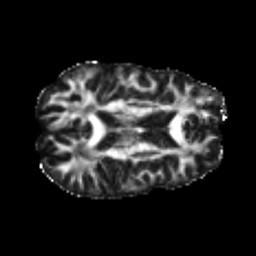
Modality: FA
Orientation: axial
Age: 24
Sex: male
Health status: healthy
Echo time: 0.074 s